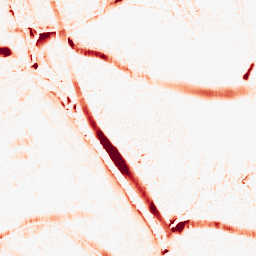
Category: morphological
Decomposition family: morphological_ellipse
Decomposition parameters: operation: opening
width: 20
height: 10
Upsampling method: cubic_mitchell
Upsampling parameters: scale: 4
Upsampling scale: 4